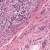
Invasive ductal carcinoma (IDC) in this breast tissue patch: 1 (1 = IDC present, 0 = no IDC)